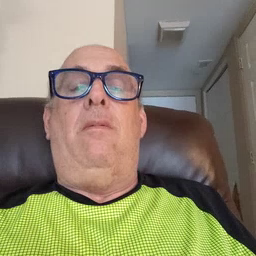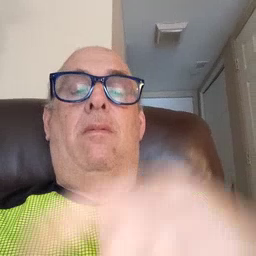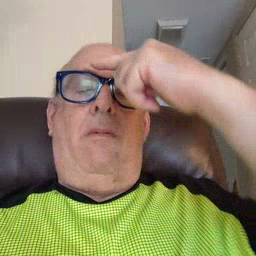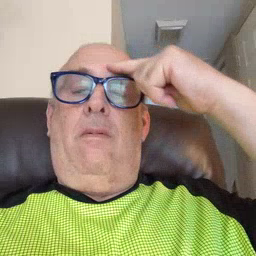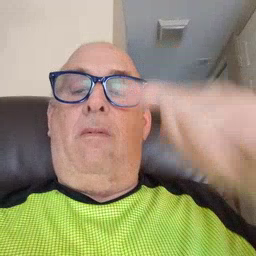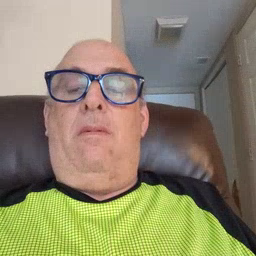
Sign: black